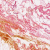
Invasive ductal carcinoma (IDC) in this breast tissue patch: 0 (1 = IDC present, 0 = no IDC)